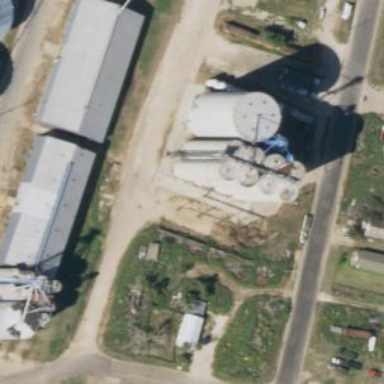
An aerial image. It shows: Silo.